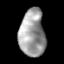
Tissue: lung
Cell type: Epithelial cells
Senescence score: 0.2239
Nuclear area (px): 1182
Mean DAPI intensity: 159.096